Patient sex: M
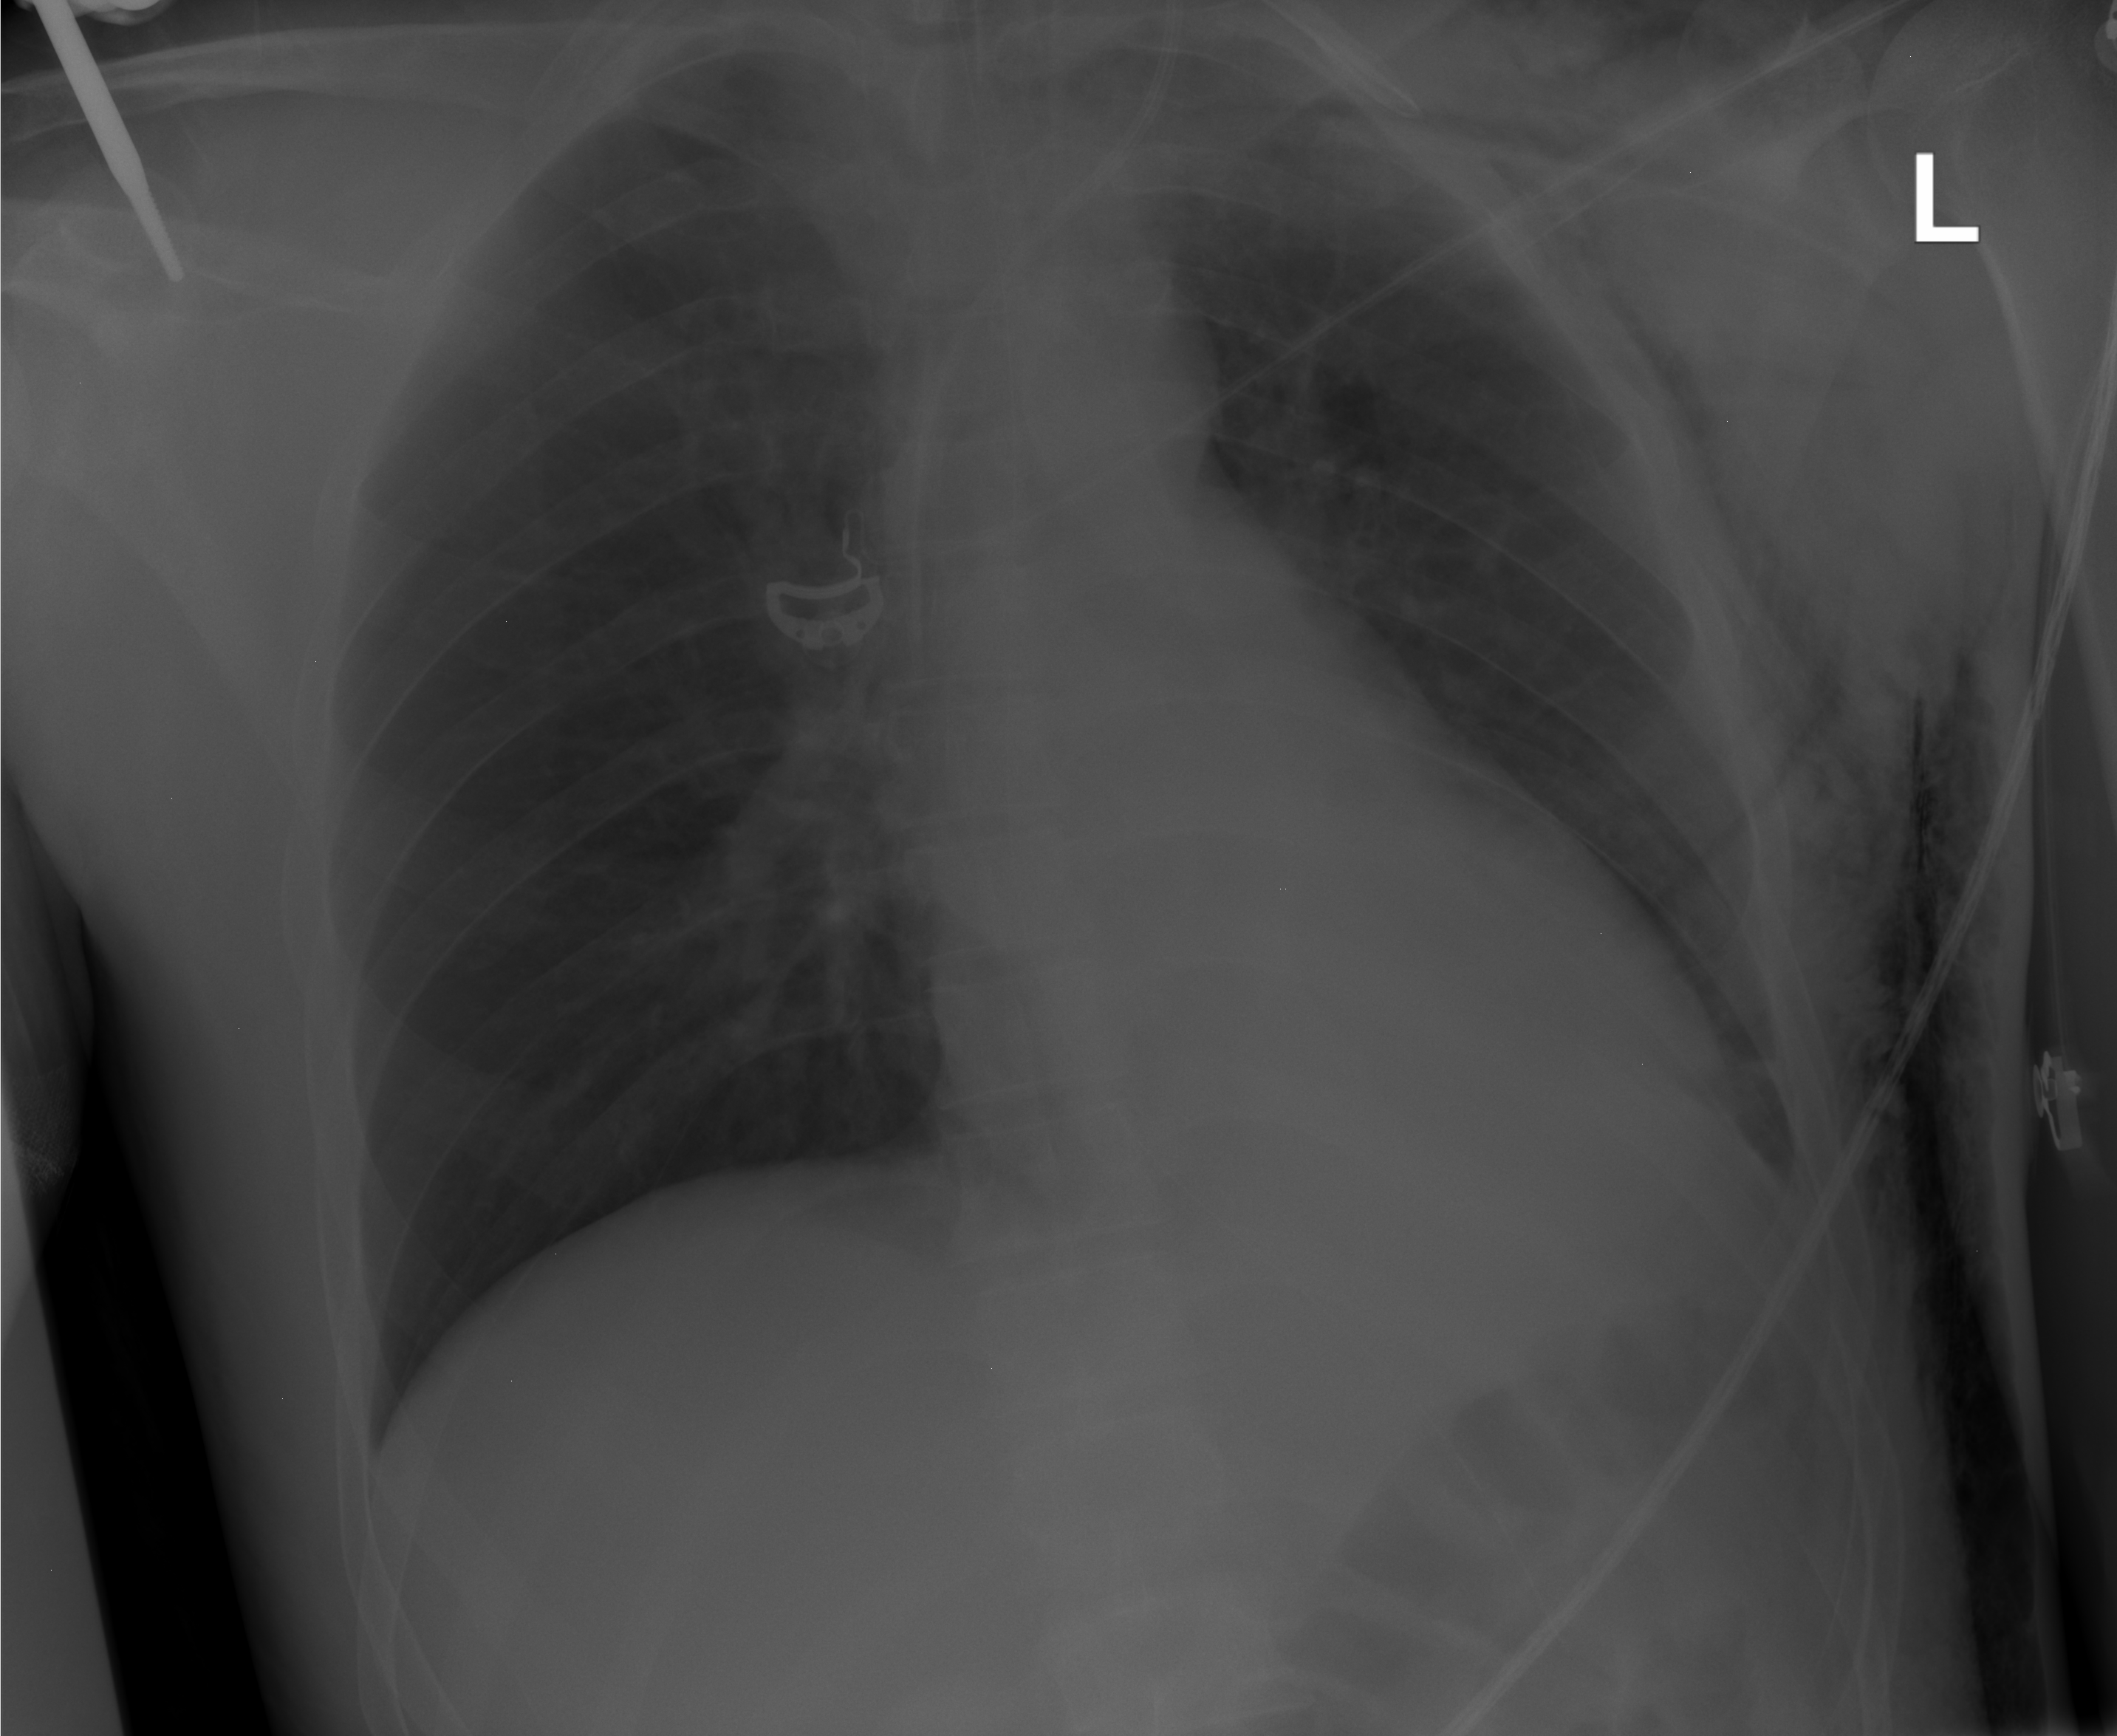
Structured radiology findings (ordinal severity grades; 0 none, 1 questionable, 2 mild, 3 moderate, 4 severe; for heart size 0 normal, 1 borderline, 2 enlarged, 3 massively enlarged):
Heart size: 0
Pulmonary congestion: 0
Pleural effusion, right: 0
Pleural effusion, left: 0
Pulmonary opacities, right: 0
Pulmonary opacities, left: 0
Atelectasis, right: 1
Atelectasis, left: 1